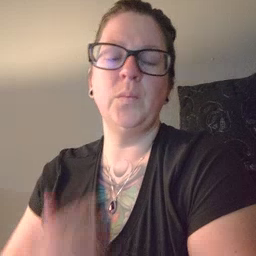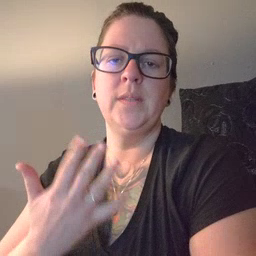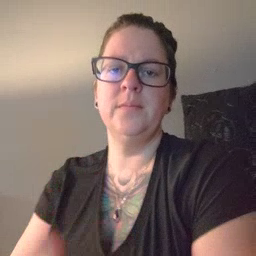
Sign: wait